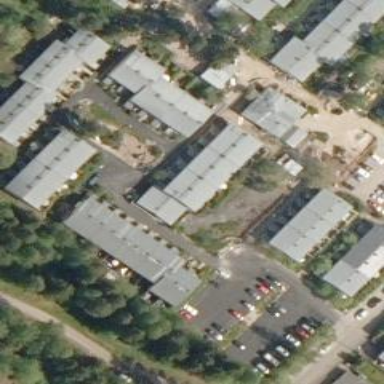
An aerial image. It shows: Terrace building.